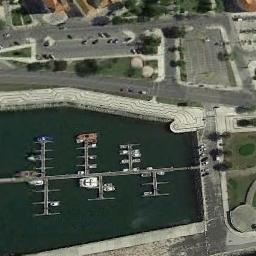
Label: harbor